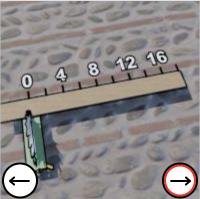
Task: length
Answer: 18
First scale value: 4.0